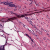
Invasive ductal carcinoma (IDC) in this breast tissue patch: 0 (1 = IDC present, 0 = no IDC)